Aerial crown-view tile of a tropical tree (Barro Colorado Island, Panama), acquired 20250217:
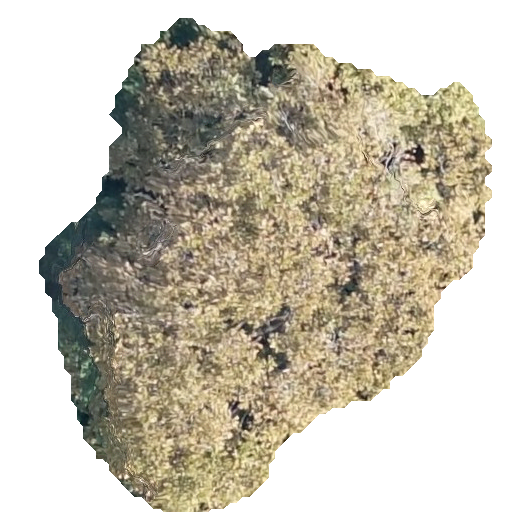
Species: Dipteryx oleifera
GBIF accepted scientific name: Dipteryx oleifera
Crown area: 217.21 m²